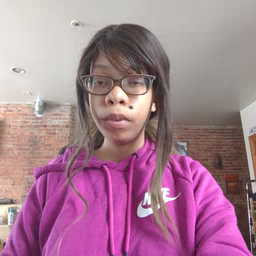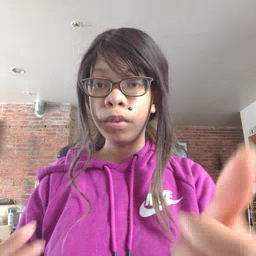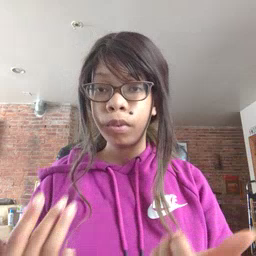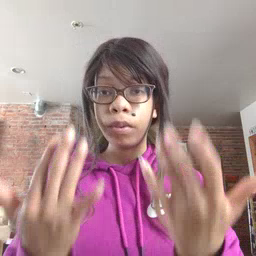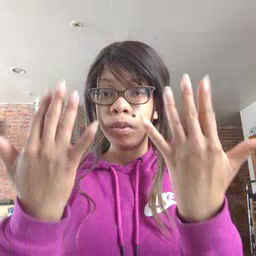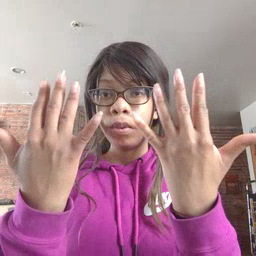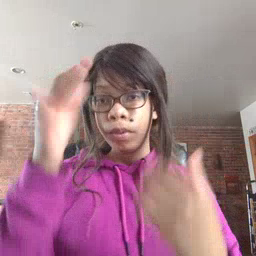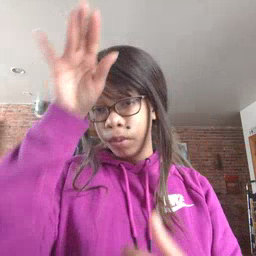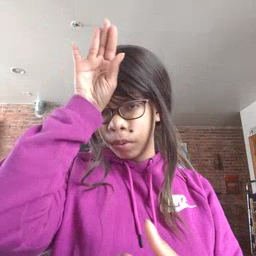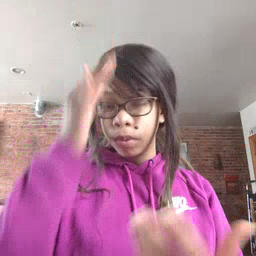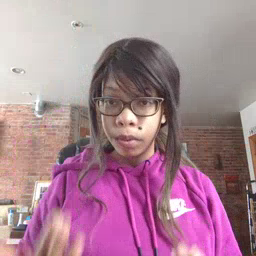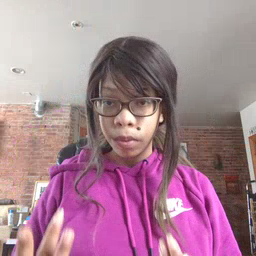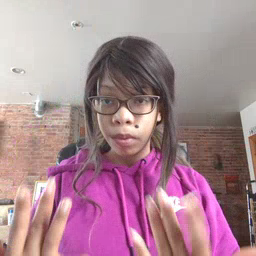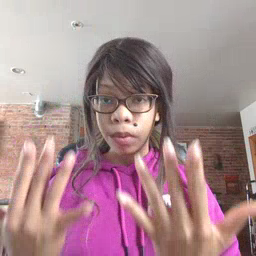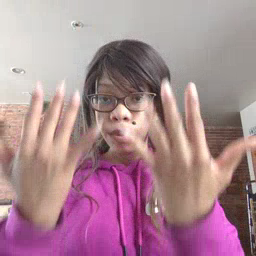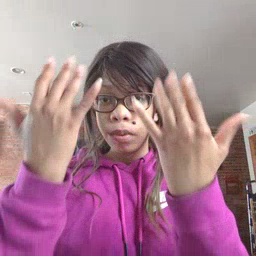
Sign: fireman